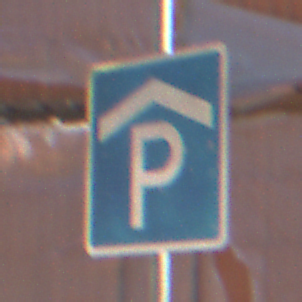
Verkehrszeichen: Parkhaus
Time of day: MorningAfternoon
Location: Outdoor (Nature)
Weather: Clear
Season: Summer
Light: Natural